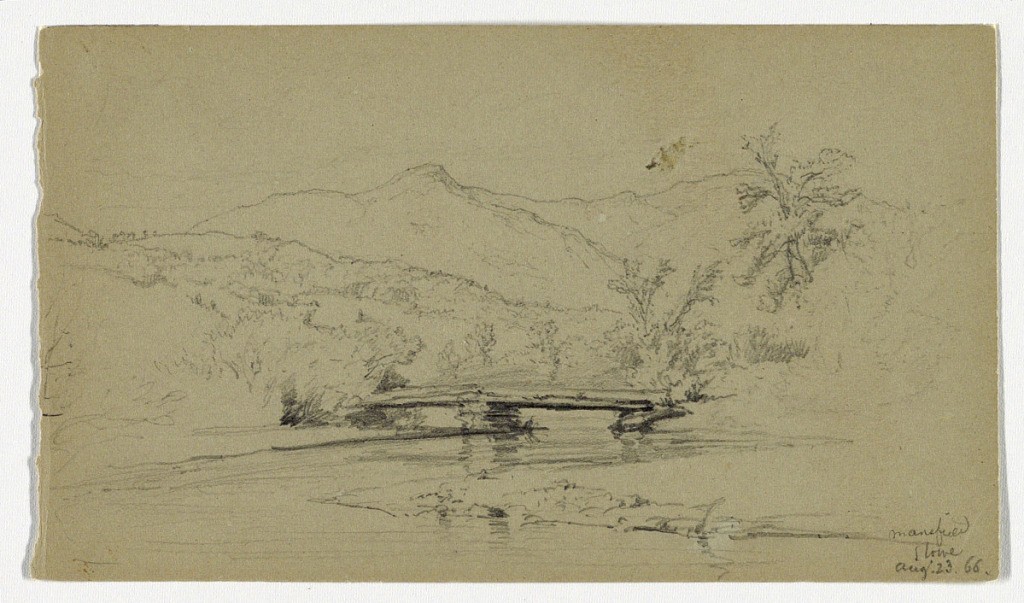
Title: Mt. Mansfield at Stowe, Vermont
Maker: Daniel Huntington, American, 1816–1906
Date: August 23, 1866
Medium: Graphite on grey paper
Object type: Drawing
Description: River curving under bridge in foreground. Ridge and mountains beyond. Verso: Sketch of ferns.